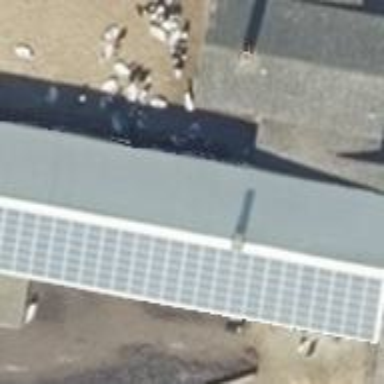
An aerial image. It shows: Small solar photovoltaic panel used as generator to produce electricity.